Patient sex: M
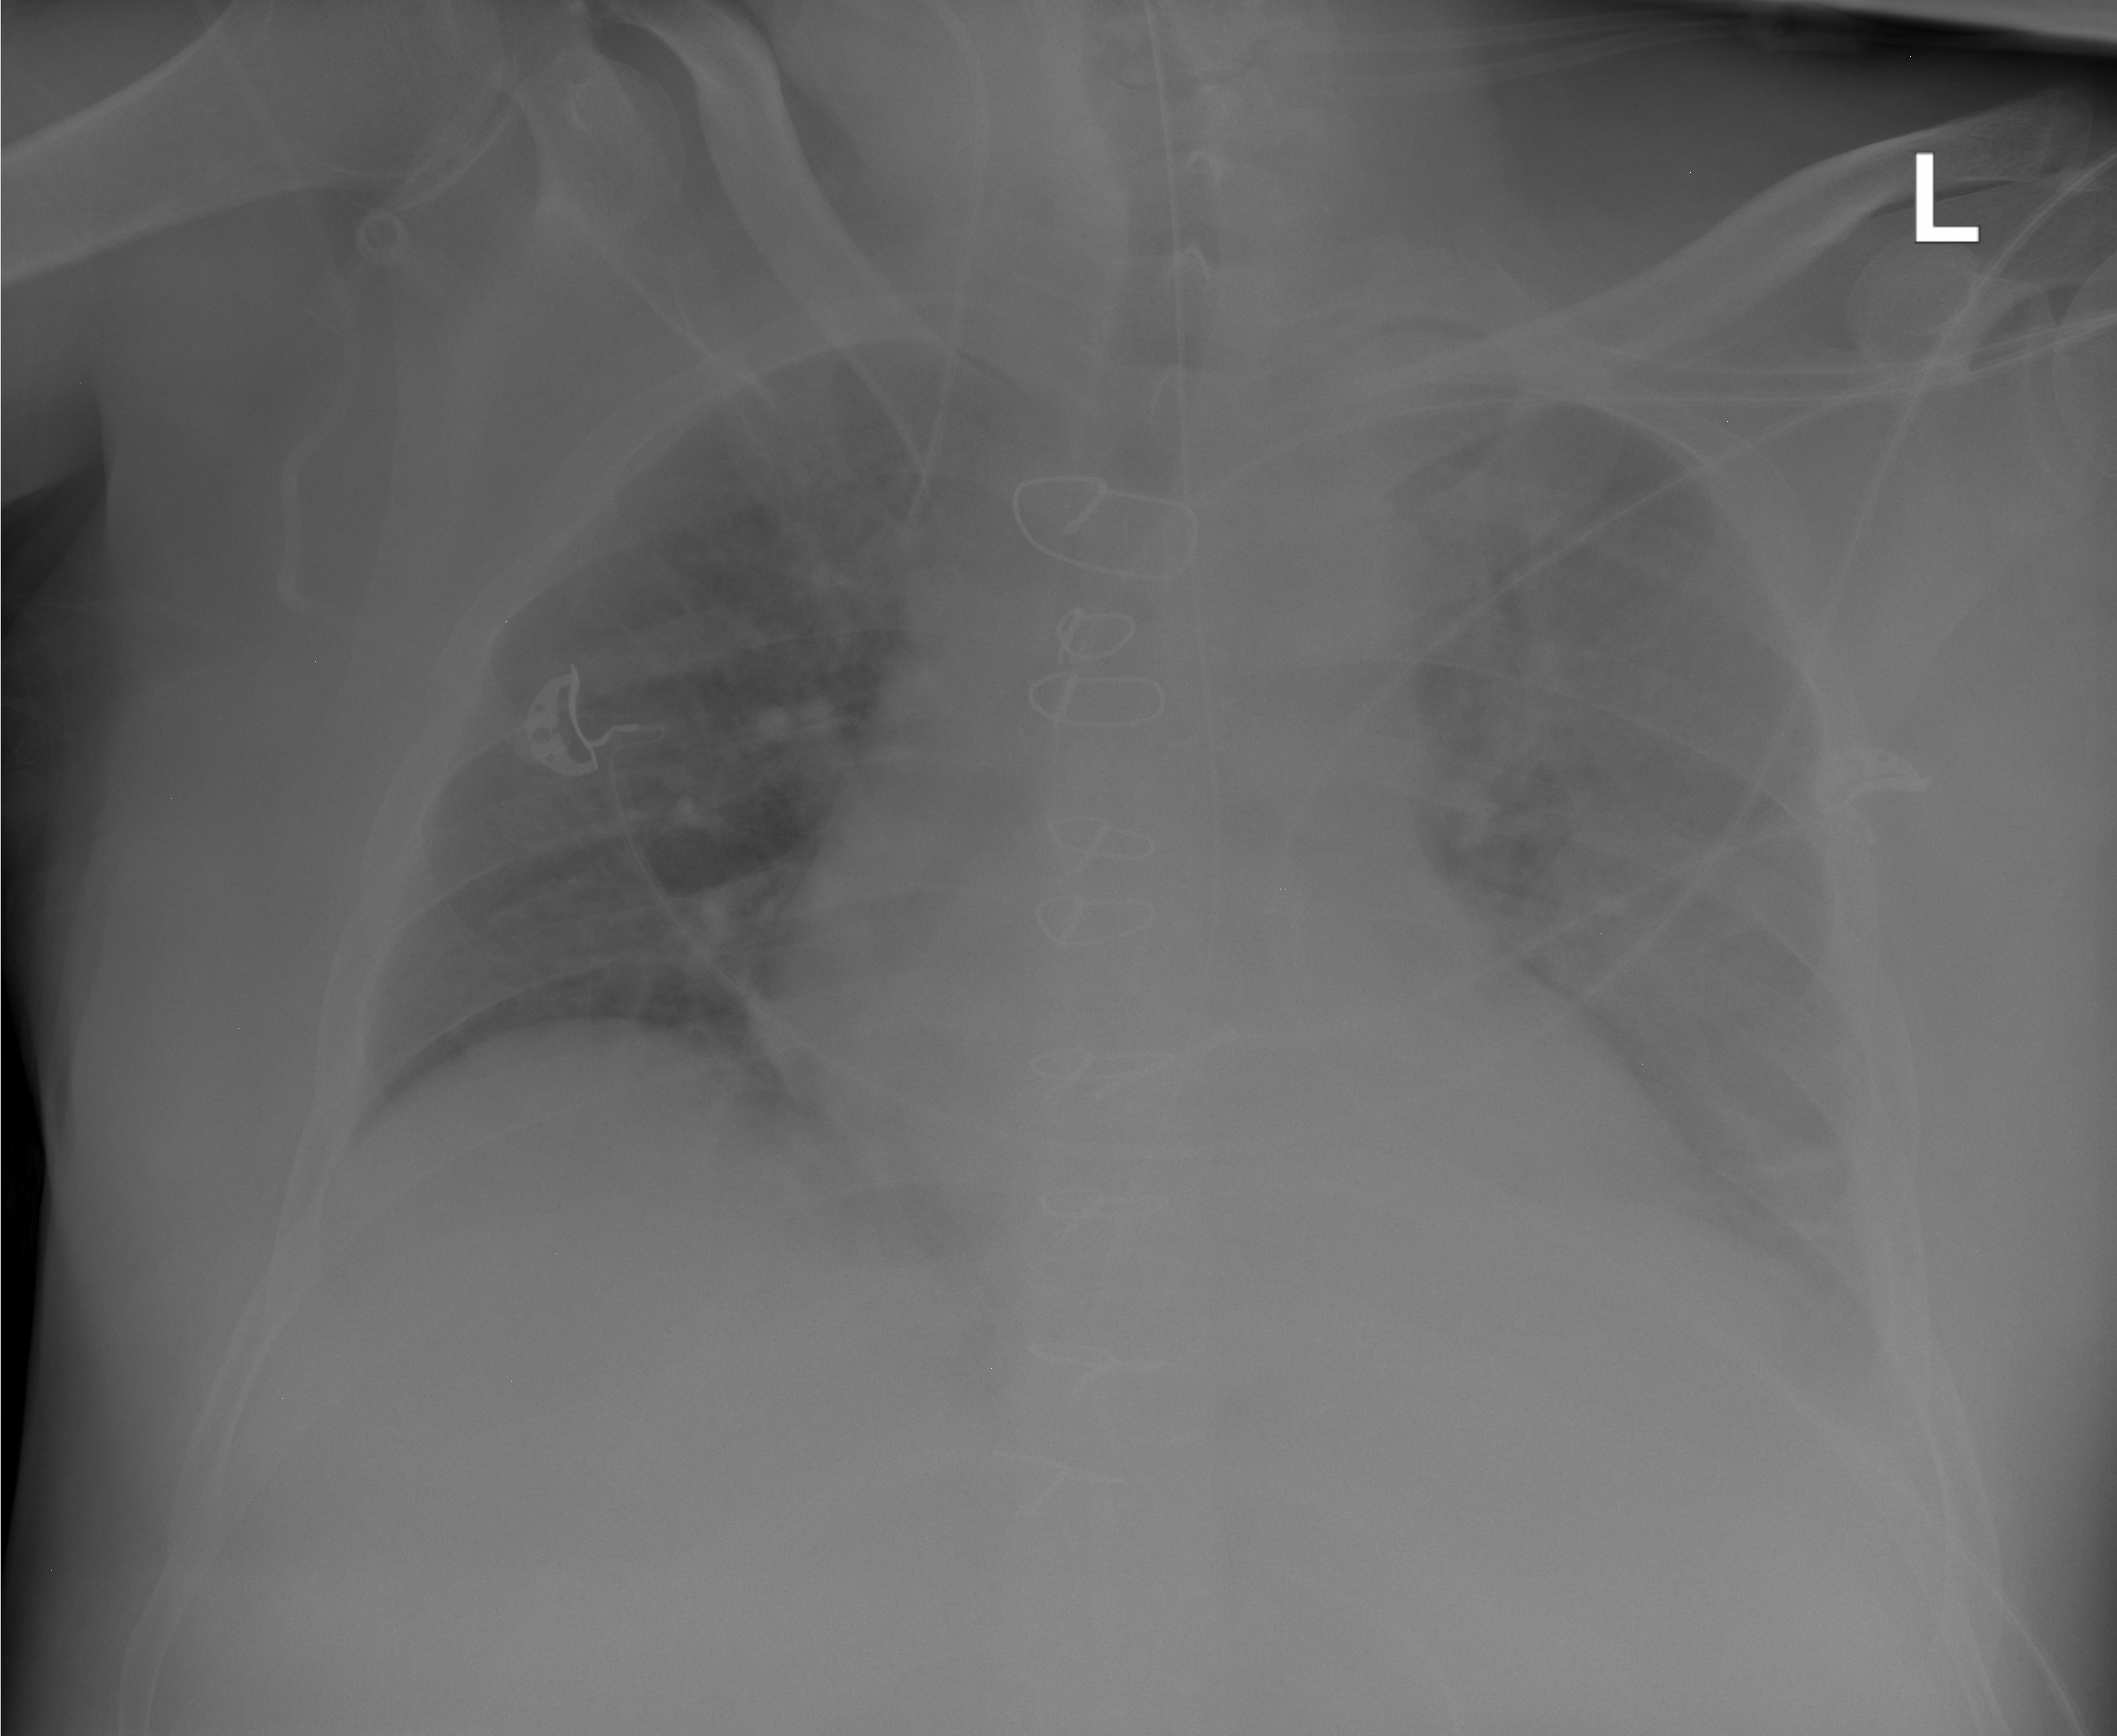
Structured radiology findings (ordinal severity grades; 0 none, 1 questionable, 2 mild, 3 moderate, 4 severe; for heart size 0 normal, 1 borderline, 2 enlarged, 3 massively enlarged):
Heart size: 1
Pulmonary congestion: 2
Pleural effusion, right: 0
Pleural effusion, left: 3
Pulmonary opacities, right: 0
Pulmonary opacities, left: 0
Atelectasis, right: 0
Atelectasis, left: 2